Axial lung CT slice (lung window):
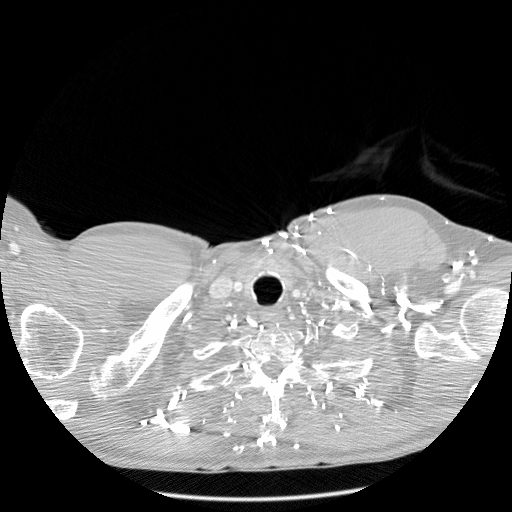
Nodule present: no